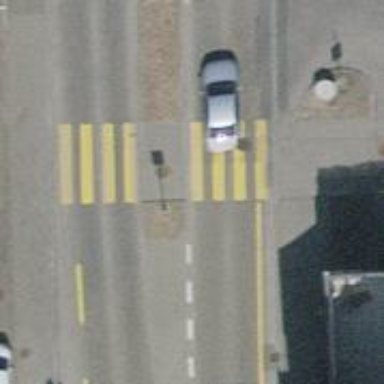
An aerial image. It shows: Uncontrolled zebra crossing on the road.